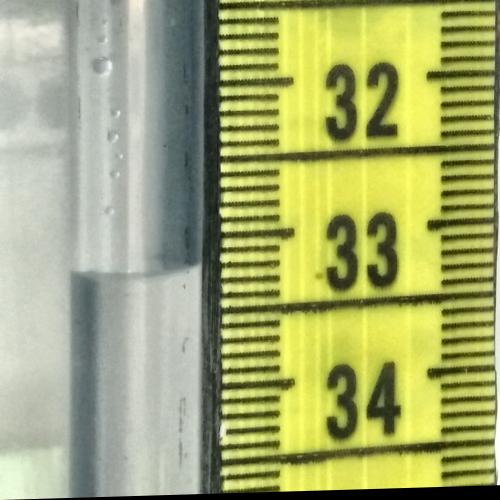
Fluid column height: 33.2 cm